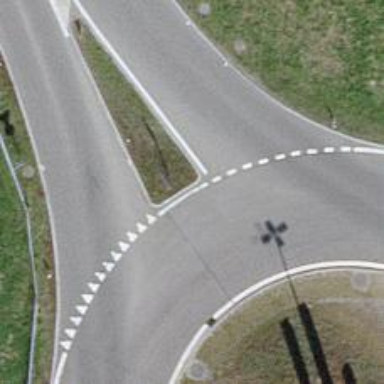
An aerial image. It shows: Road with "give way" sign.